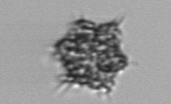
Label: Dictyocha